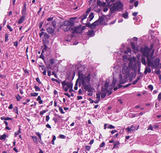
Tumor epithelial tissue: yes
Tumor-associated stroma tissue: yes
Normal tissue: no